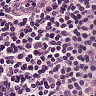
Metastatic tissue present: no